Aerial crown-view tile of a tropical tree (Barro Colorado Island, Panama), acquired 20240918:
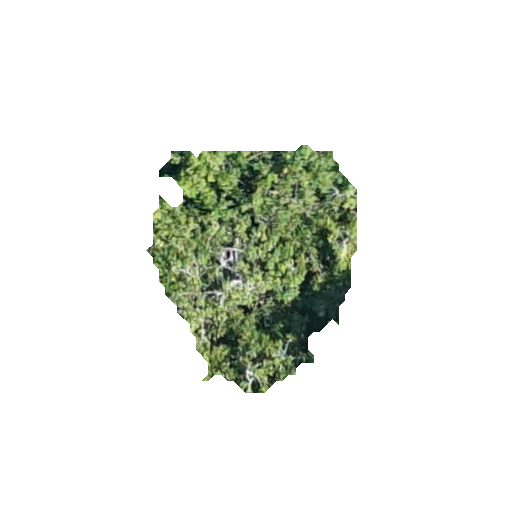
Species: Protium panamense
GBIF accepted scientific name: Protium panamense
Crown area: 58.788 m²